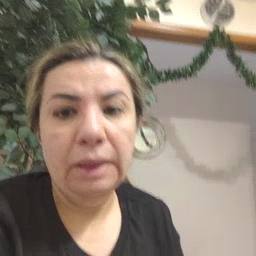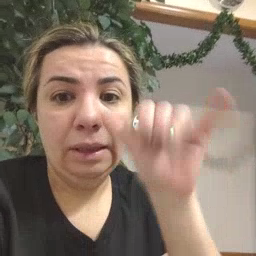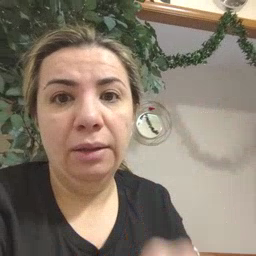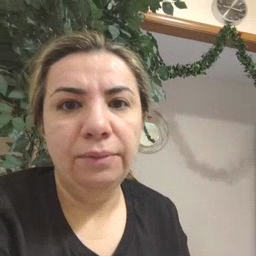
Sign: that